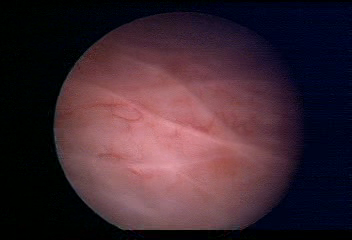
Modality: WLC
Class: Normal mucosa
Bladder cancer association: No